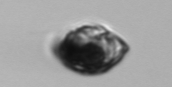
Label: Amphidinium